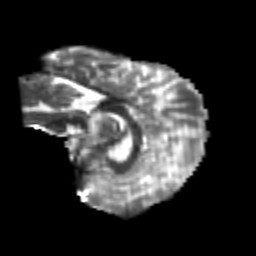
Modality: T2w
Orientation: sagittal
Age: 25
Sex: female
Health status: healthy
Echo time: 0.074 s